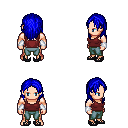
a pixel art fantasy rpg character, male body template, human, light skin, maroon pirate shirt, teal pants, blue long hairstyle, white cloth bracers, ghillies, four views (front, back, left, right), 2x2 character sprite sheet, small pixel art, hard edges, no anti-aliasing